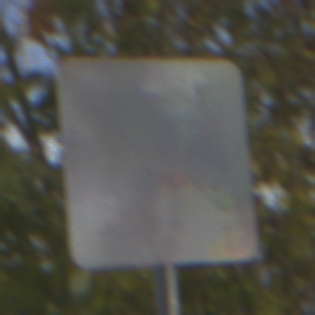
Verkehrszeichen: RichtungstafelnInKurvenKleinLinks
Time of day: MorningAfternoon
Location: Outdoor (Urban)
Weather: PartlyCloudy
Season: NotSpecified
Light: Natural